Interaction volume radius: 5 \u00c5
Interaction volume height: 15 \u00c5
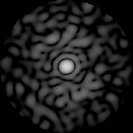
Disorder parameter: 0.8783